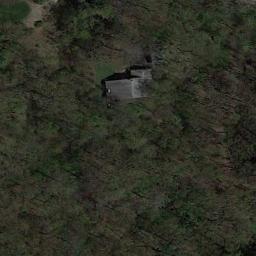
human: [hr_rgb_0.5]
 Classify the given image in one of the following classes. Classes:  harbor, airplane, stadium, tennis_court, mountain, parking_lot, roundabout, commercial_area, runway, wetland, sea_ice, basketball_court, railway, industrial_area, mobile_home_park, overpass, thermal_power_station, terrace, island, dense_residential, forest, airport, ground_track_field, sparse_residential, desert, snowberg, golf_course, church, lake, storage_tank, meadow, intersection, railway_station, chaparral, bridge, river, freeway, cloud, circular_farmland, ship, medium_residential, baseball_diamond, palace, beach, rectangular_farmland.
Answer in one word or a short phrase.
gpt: sparse_residential